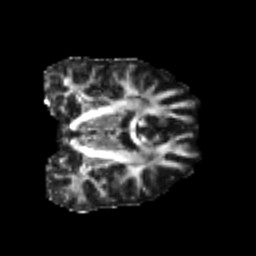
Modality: FA
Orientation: coronal
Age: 25
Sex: male
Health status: healthy
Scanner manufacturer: philips
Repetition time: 7.391 s
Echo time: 0.08599 s